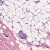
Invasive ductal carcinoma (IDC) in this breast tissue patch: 1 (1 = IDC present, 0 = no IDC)